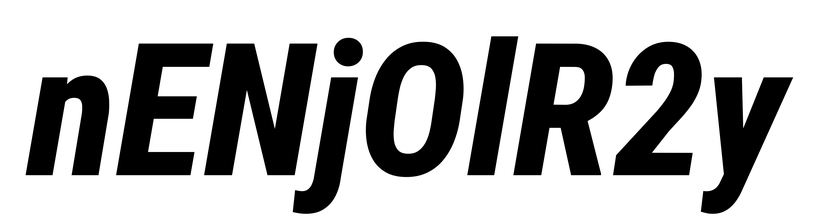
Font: Roboto-Italic_Condensed_ExtraBold_Italic